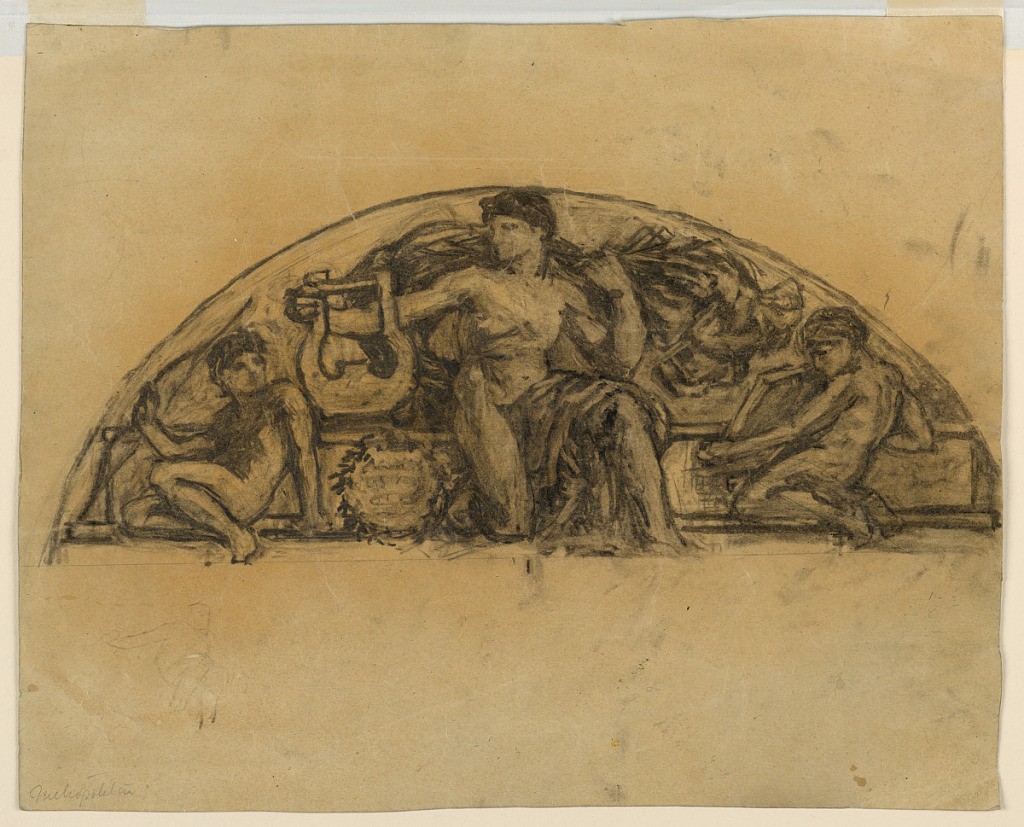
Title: Study for "Apollo," Metropolitan Opera, New York, NY
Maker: Francis Augustus Lathrop, American, 1849–1909
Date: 1893–1894
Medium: Black pastel crayon, graphite on paper
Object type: Drawing
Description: Sketch of a male figure for a lunette in the Metropolitan Opera.